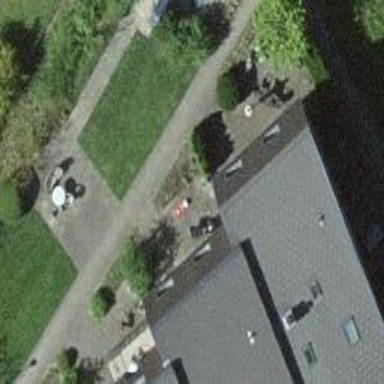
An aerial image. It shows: Simple and straightforward house.